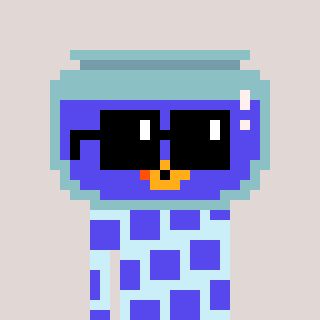
a pixel art character with square black sunglasses, a goldfish-shaped head and a cold-colored body on a warm background